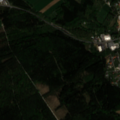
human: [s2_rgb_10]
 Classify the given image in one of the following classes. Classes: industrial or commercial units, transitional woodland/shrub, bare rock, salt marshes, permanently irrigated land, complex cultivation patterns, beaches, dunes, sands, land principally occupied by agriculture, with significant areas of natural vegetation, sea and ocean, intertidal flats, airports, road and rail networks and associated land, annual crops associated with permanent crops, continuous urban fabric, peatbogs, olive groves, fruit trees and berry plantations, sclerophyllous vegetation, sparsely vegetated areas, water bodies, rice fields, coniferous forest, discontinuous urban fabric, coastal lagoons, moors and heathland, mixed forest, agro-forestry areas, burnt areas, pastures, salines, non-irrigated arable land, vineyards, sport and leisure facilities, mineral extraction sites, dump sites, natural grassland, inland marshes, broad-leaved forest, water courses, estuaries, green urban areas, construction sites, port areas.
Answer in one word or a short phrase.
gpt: discontinuous urban fabric, complex cultivation patterns, land principally occupied by agriculture, with significant areas of natural vegetation, coniferous forest, mixed forest